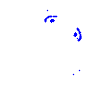
Particle: electron